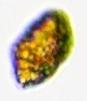
Label: Akashiwo